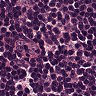
Metastatic tissue present: no